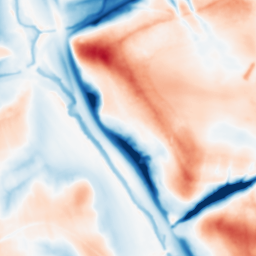
Category: multiscale
Decomposition family: dog_multiscale
Decomposition parameters: sigma_ratio: 1.6
n_scales: 6
base_sigma: 1
Upsampling method: quintic
Upsampling parameters: scale: 8
Upsampling scale: 8